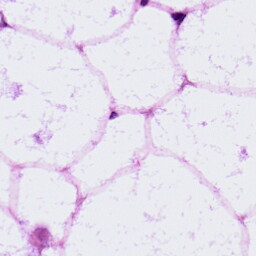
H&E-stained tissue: LymphNode